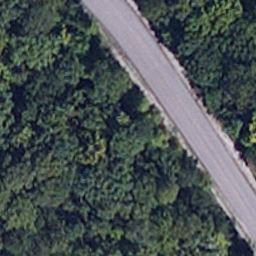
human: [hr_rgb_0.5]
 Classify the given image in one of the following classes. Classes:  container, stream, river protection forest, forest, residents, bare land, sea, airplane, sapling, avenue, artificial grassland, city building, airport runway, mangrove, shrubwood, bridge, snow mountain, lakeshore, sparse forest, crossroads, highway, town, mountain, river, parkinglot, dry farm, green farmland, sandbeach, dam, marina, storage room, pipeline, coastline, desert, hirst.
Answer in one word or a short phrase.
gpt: avenue